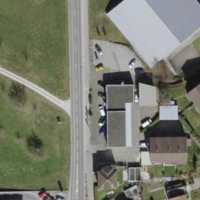
EUNIS habitat code: 53
Species observed at this site:
Convallaria majalis